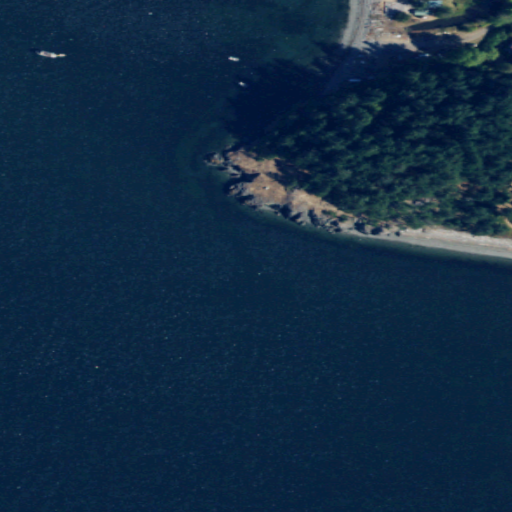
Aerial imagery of cliff(s) in Washington named Lovers Bluff containing open water, barren land, evergreen forest, herbaceous wetlands, low intensity development, and mixed forest